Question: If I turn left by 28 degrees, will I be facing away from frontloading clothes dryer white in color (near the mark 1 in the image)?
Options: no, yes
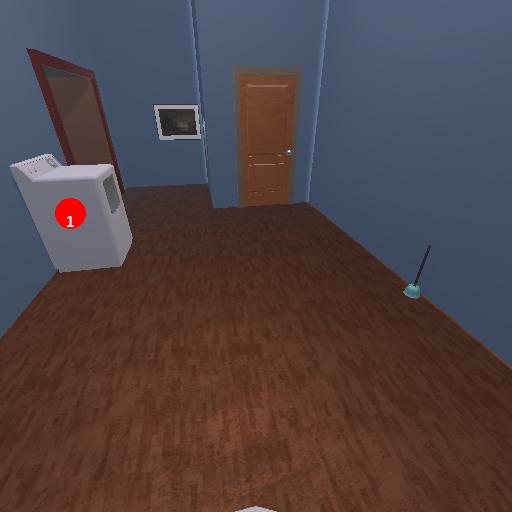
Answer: no